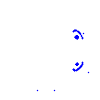
Particle: pion